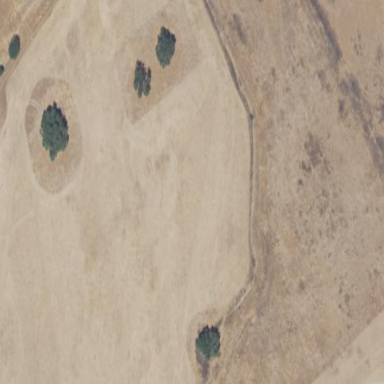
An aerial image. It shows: Meadow bordered by fence.